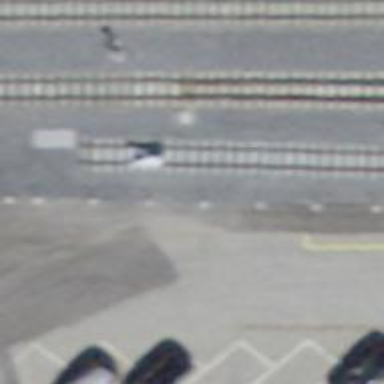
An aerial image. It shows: Narrow-gauge railway siding with contact lines for electrification.